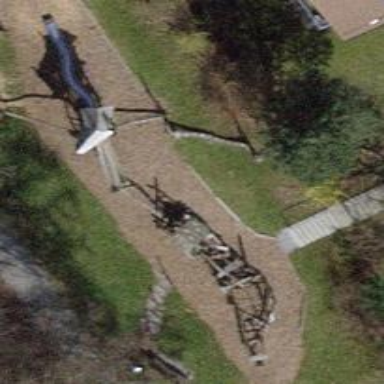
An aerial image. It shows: Playground area for leisure activities on the land.